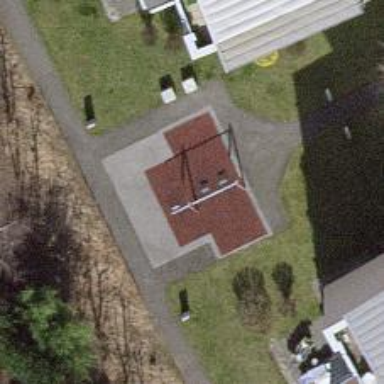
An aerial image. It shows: Playground area for leisure land.